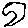
Label: moon